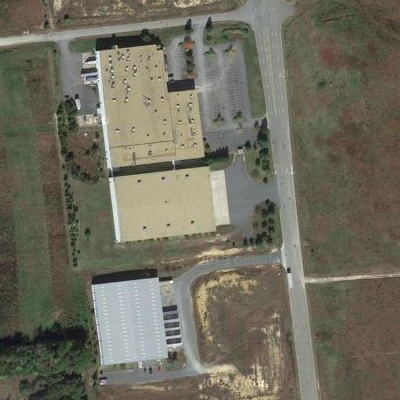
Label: Industry